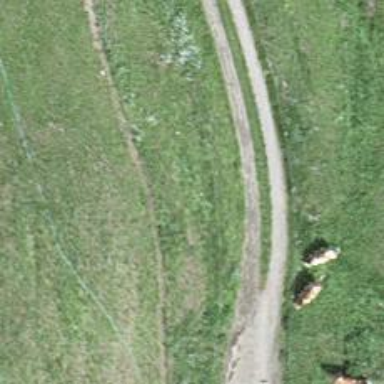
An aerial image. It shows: Downhill track with classic grooming. The track has grade2 tracktype.